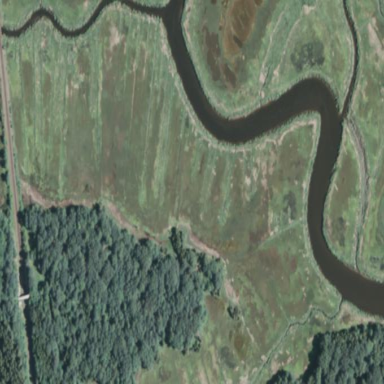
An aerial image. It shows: Salt marsh wetland characterized by saltwater-tolerant vegetation.